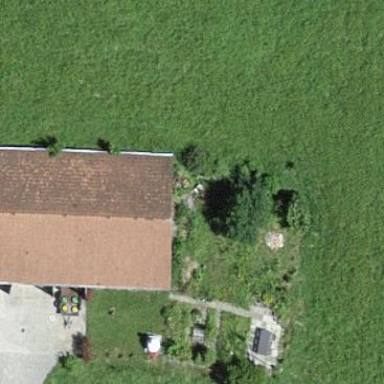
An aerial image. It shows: Shed.